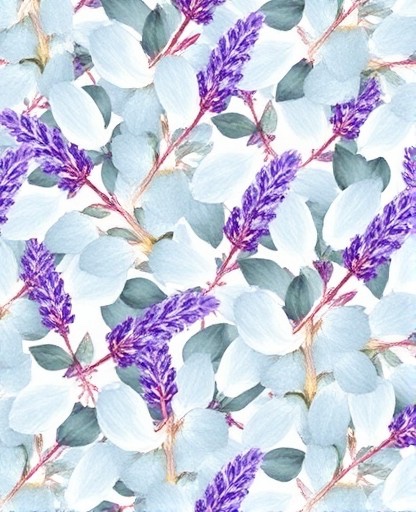
Category: Get Well